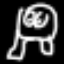
Label: frog